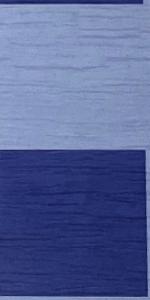
Label: Empty